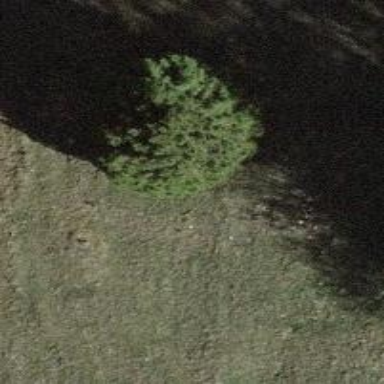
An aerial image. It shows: Single tag "natural: tree."